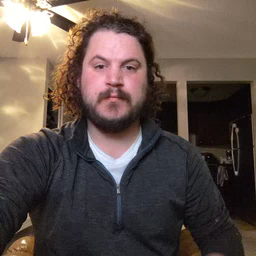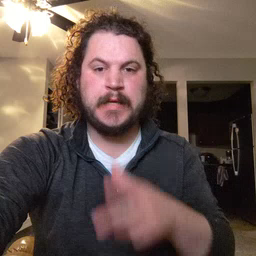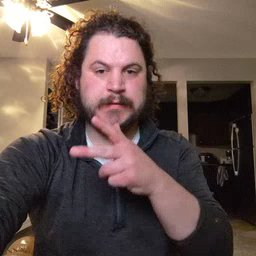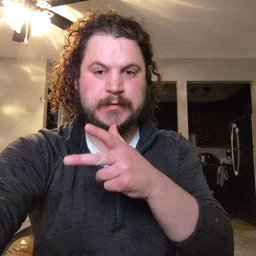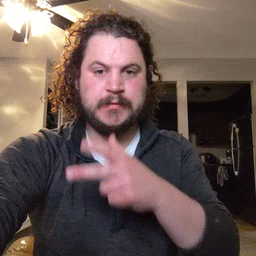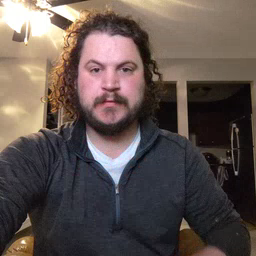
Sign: hen